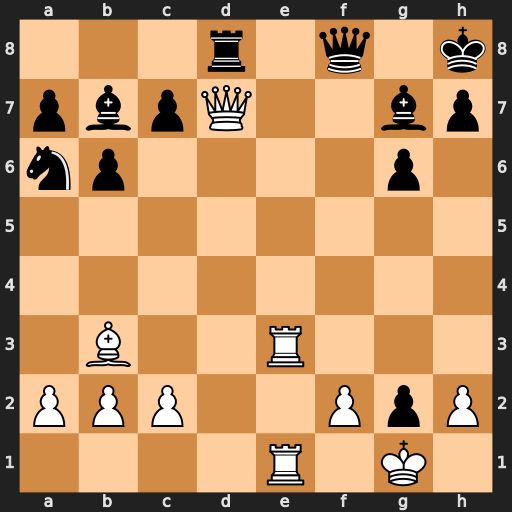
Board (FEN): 3r1q1k/pbpQ2bp/np4p1/8/8/1B2R3/PPP2PpP/4R1K1
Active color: w
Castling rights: -
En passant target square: -
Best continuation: Qxd8 Qxd8 Re8+ Qxe8 Rxe8+ Bf8 Rxf8+